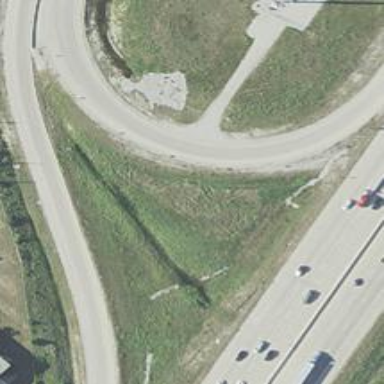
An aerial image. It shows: Offramp on motorway link.